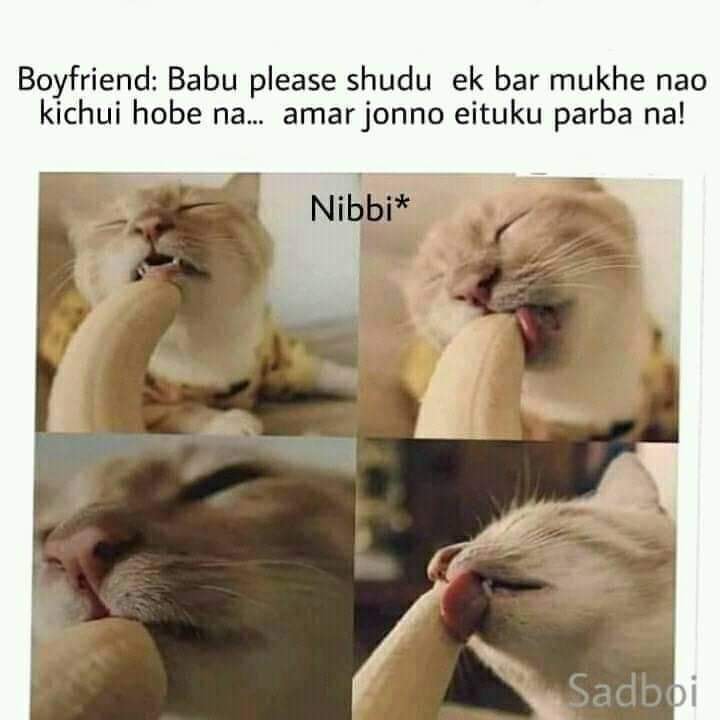
Caption: Boyfriend: Babu please shudhu ek bar mukhe nao kichui hobe na ....   amar jonno eituku parba na !
Label: hate